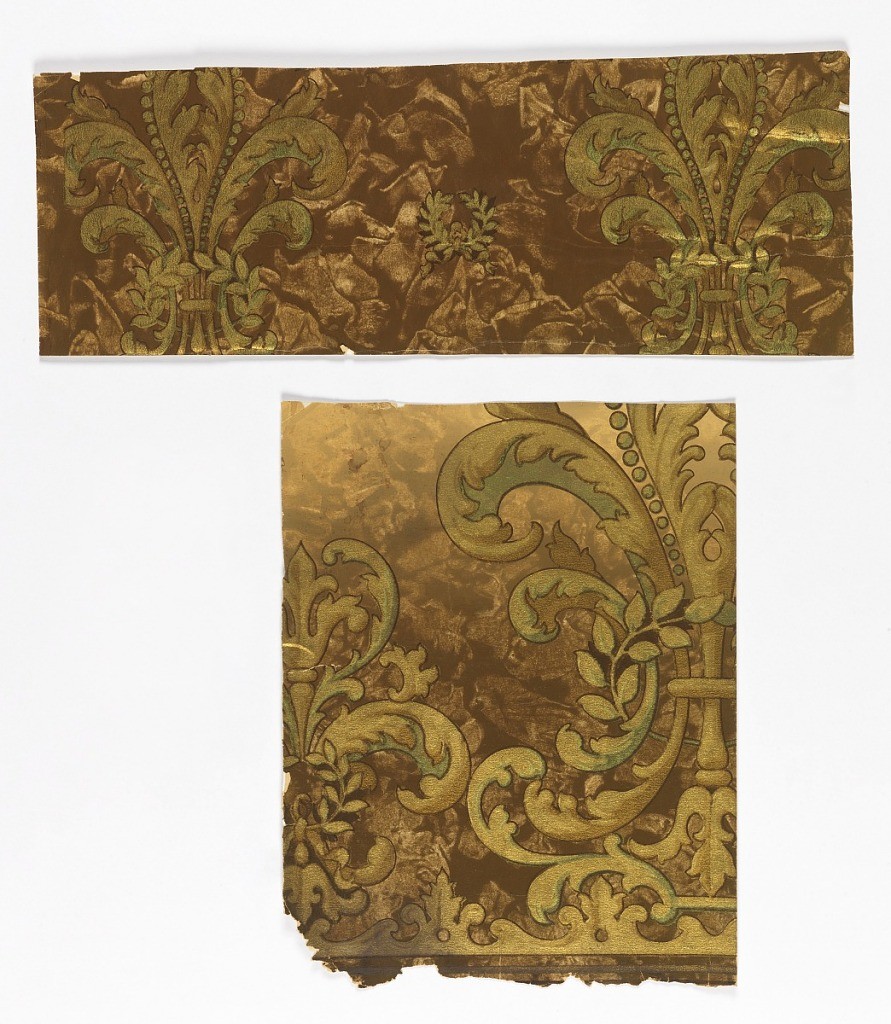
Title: Sidewall and border
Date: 1890–1910
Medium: Machine-printed
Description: a) sidewall: brown fleur-de-lys with green, gold on brown background; b) border: large fleur-de-lys in brown and gold.